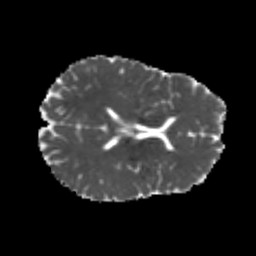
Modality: MD
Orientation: axial
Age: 23
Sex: male
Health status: healthy
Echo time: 0.074 s